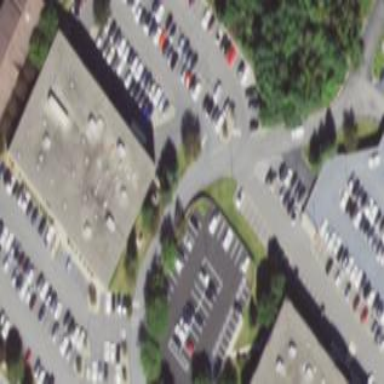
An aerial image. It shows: Parking area with surface.